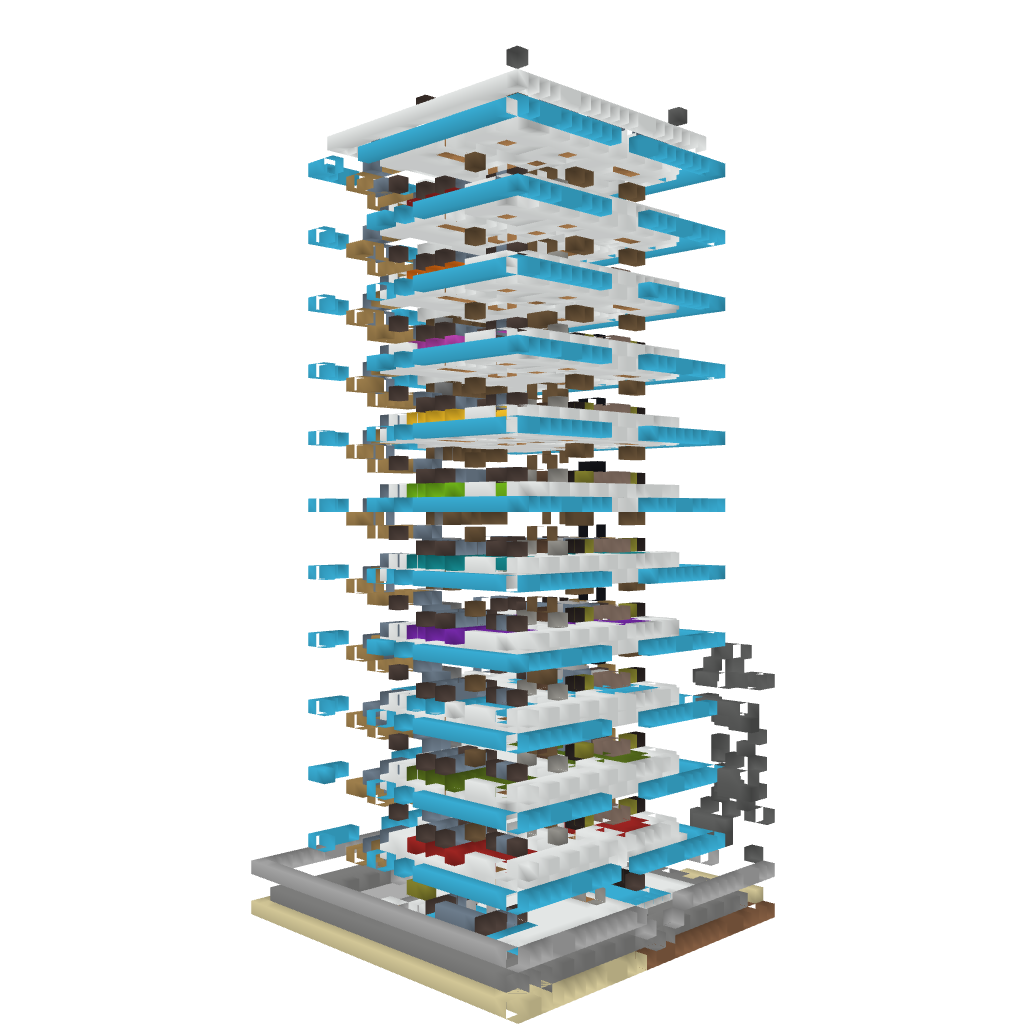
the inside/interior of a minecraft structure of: Modern Residential Skyscraper